【题型】解答题　【知识点】解析几何　【难度】medium
（2025·上海崇明·二模）已知抛物线 $\Gamma: x^2 = 4y$，过点 $P(a,b)$ 的直线 $l$ 与抛物线 $\Gamma$ 交于点 $A$、$B$，与 $y$ 轴交于点 $C$。

\noindent
(1) 若点 $A$ 位于第一象限，且点 $A$ 到抛物线 $\Gamma$ 的焦点的距离等于 $3$，求点 $A$ 的坐标；

\noindent
(2) 若点 $A$ 坐标为 $(4,4)$，且点 $B$ 恰为线段 $AC$ 的中点，求原点 $O$ 到直线 $l$ 的距离；

\noindent
(3) 若抛物线 $\Gamma$ 上存在定点 $D$ 使得满足题意的点 $A$、$B$ 都有 $DA \perp DB$，求 $a$、$b$ 满足的关系式。
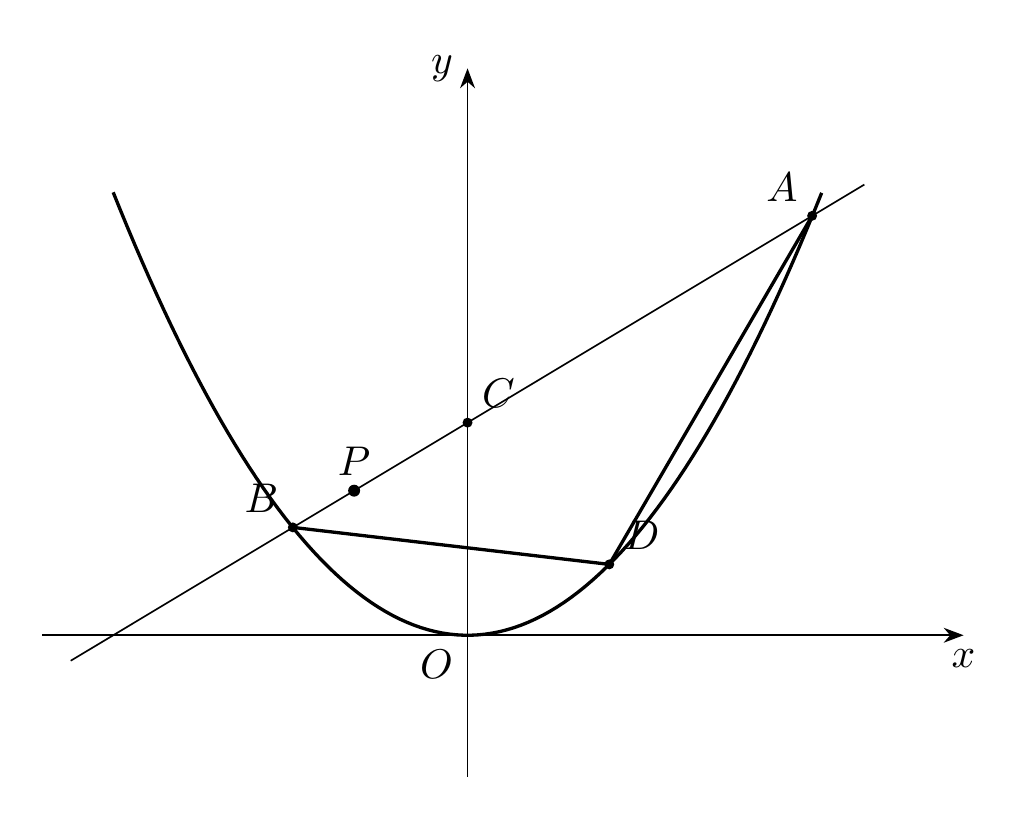
【解答】
\noindent
【详解】（1）设 \( A(x,y) (x>0, y>0) \)，因为点 \( A \) 在抛物线上，\\
所以点 \( A \) 到抛物线 \( \Gamma \) 的焦点的距离等于它到抛物线 \( \Gamma \) 的准线 \( y = -1 \) 的距离，\\
所以 \( y + 1 = 3 \)，则 \( y = 2 \)，所以 \( x = 2\sqrt{y} = 2\sqrt{2} \)，故点 \( A \) 的坐标是 \( (2\sqrt{2}, 2) \)。

\noindent
（2）设 \( B\left(b, \frac{b^2}{4}\right) \)，则 \( C\left(2b - 4, \frac{b^2}{4} - 4\right) \)，由题意 \( 2b - 4 = 0 \)，所以 \( b = 2 \)，\\
所以点 \( B \) 的坐标为 \( (2,1) \)，则 \( k_{AB} = \frac{4 - 1}{4 - 2} = \frac{3}{2} \)，\\
所以，直线 \( l \) 的方程为 \( y - 1 = \frac{3}{2}(x - 2) \)，即直线 \( l \) 的方程为 \( 3x - 2y - 4 = 0 \)，\\
所以原点 \( O \) 到直线 \( l \) 的距离为 \( d = \frac{4}{\sqrt{3^2 + (-2)^2}} = \frac{4\sqrt{13}}{13} \)。

\noindent
（3）设 \( D\left(x_0, \frac{x_0^2}{4}\right) \)，若直线 \( l \) 的斜率不存在时，则直线 \( l \) 与抛物线 \( \Gamma \) 只有一个交点，不合乎题意，\\
所以，直线 \( l \) 斜率必然存在，设其方程为 \( y - b = k(x - a) \)，\\
代入 \( x^2 = 4y \) 中，得 \( x^2 - 4kx + 4ka - 4b = 0 \)，\\
设 \( A\left(x_1, \frac{x_1^2}{4}\right) \)、\( B\left(x_2, \frac{x_2^2}{4}\right) \)，则 \( x_1 + x_2 = 4k \)，\( x_1x_2 = 4ka - 4b \)。
\noindent
因为 \( DA \perp DB \)，且 \( \overrightarrow{DA} = \left(x_1 - x_0, \frac{x_1^2 - x_0^2}{4}\right) \)，\( \overrightarrow{DB} = \left(x_2 - x_0, \frac{x_2^2 - x_0^2}{4}\right) \)，\\
所以 \( \overrightarrow{DA} \cdot \overrightarrow{DB} = (x_1 - x_0)(x_2 - x_0) + \frac{(x_1 - x_0)(x_1 + x_0)(x_2 - x_0)(x_2 + x_0)}{16} = 0 \)，\\
显然 \( x_1 - x_0 \neq 0 \)，\( x_2 - x_0 \neq 0 \)，则 \( 1 + \frac{(x_1 + x_0)(x_2 + x_0)}{16} = 0 \)，\\
所以 \( x_1x_2 + (x_1 + x_2)x_0 + x_0^2 + 16 = 0 \)，\\
故 \( 4ka - 4b + 4kx_0 + x_0^2 + 16 = 0 \)，即 \( 4(a + x_0)k + x_0^2 + 16 - 4b = 0 \)。\\
由题意，得 \( \begin{cases} x_0 = -a \\ x_0^2 = 4b - 16 \end{cases} \)，因此 \( a^2 = 4b - 16 \)。